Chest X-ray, AP view. Patient: 64 years old, sex M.
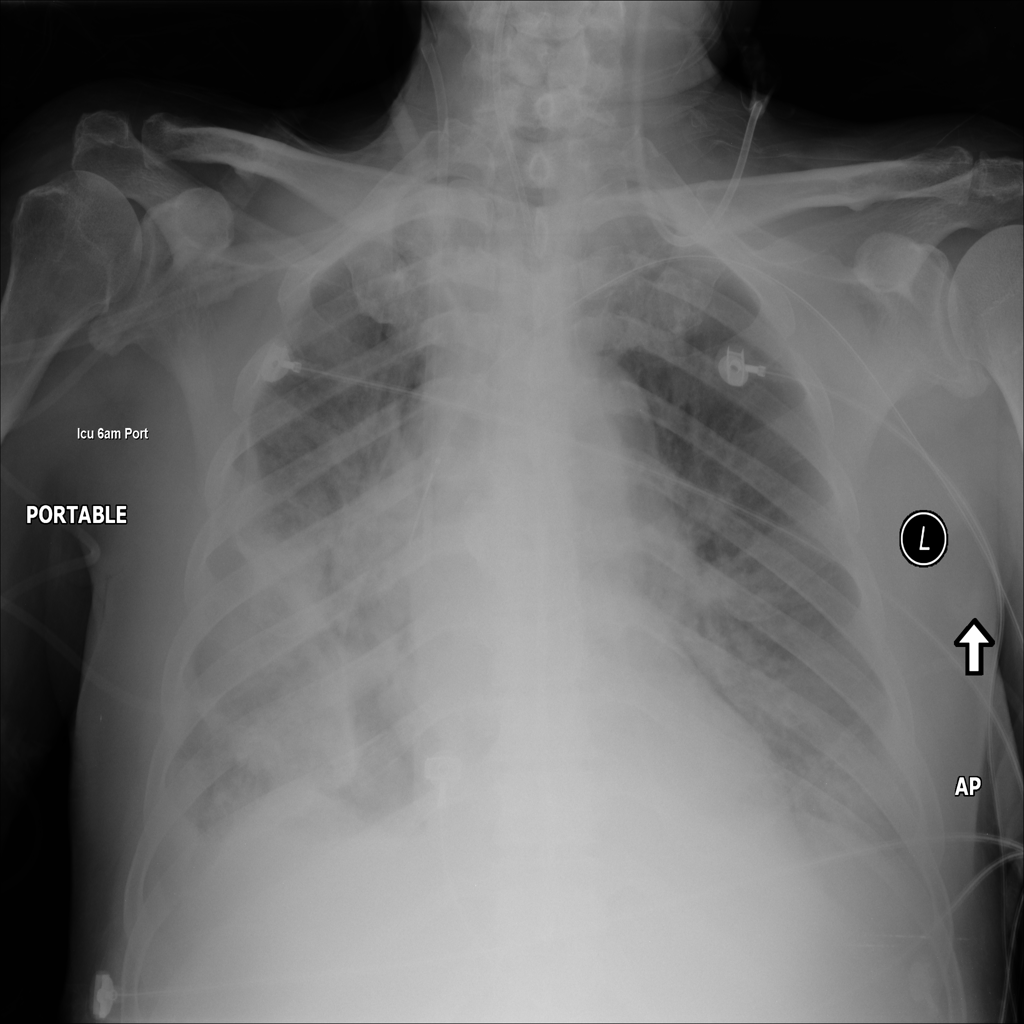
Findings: Infiltration